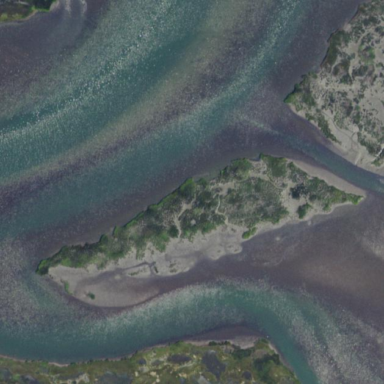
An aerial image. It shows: Islet along the natural coastline.